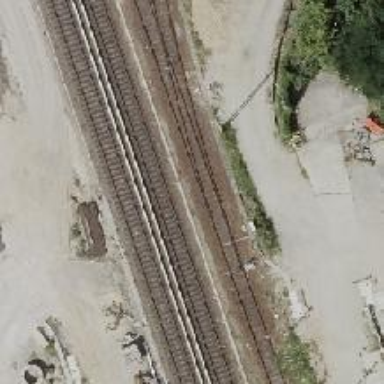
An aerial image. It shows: Railway switch.